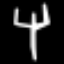
Label: fork